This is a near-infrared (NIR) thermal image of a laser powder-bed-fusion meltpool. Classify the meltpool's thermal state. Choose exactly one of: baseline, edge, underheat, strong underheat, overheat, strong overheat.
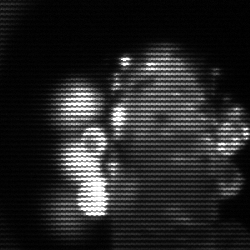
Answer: strong underheat